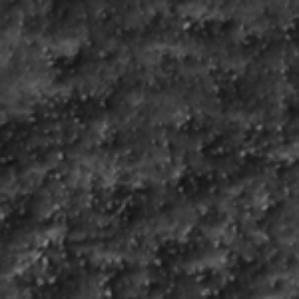
Label: frost